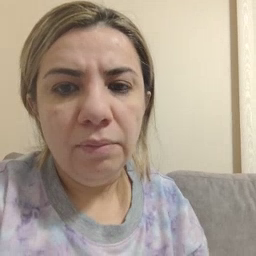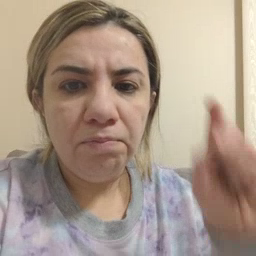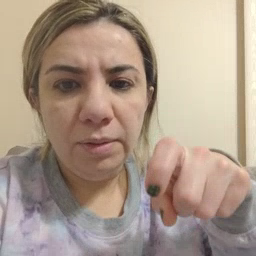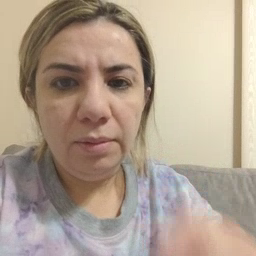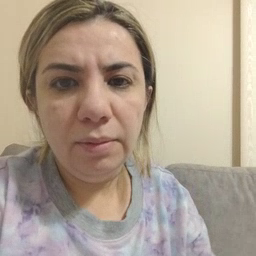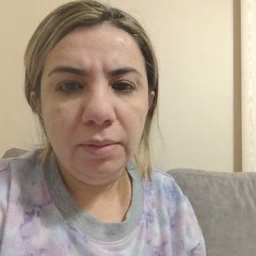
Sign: haveto